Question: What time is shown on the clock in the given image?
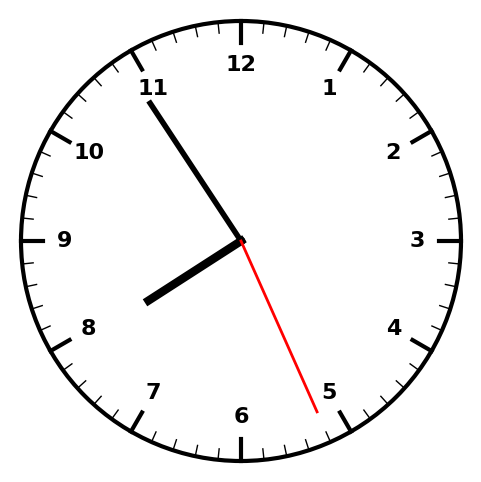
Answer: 07:54:26